Question: Please help me with this problem.
I am using a progress bar in every item in ListView(for lazy loading).
It work well in Android 2.2.3 but when I run the app in Android 4.1.1 or Android 3.2 I face on a problem.Please see my attachment :

Please look on "red" rectangle. The background is black. It happen when I scroll the listview.
And I don't do much thing in getView method (ArrayAdapter, just show text).
If I set the progress bar Visible = Gone. The list view work well.
Have you ever faced on same problem or have solution please help me.
Thanks
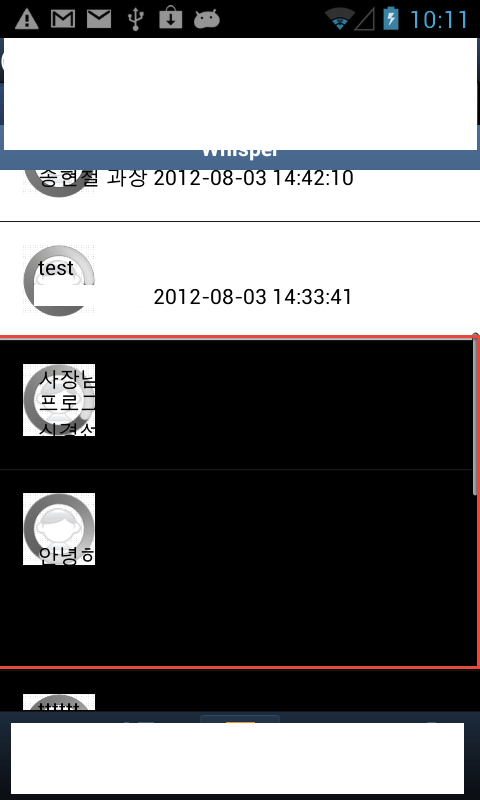
Answer: you may also set listview Property 'android:scrollingCache="false"' ,and 'cacheColorHint' to 'transparent'.